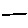
Label: line